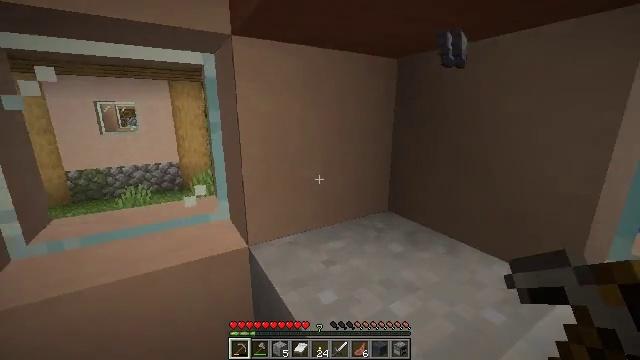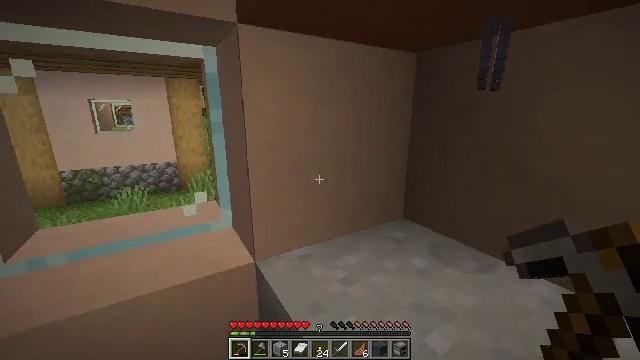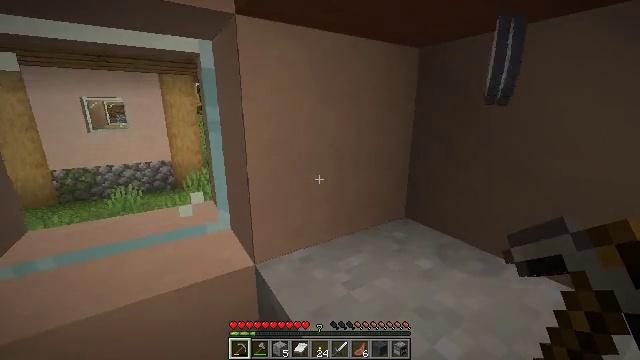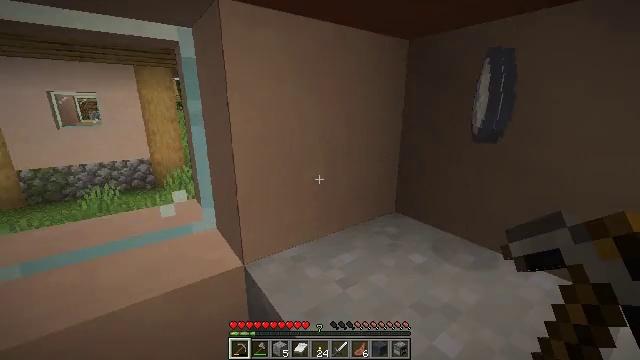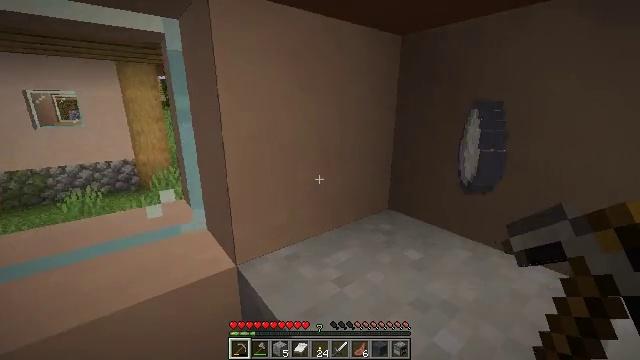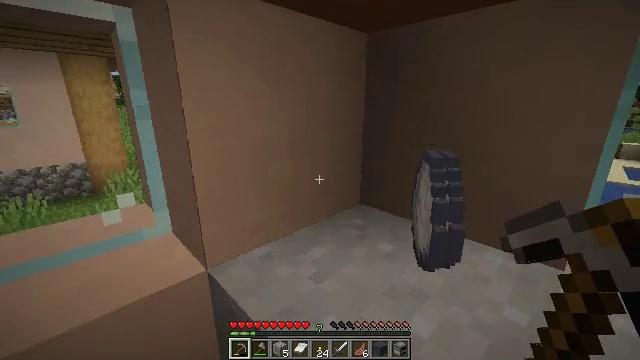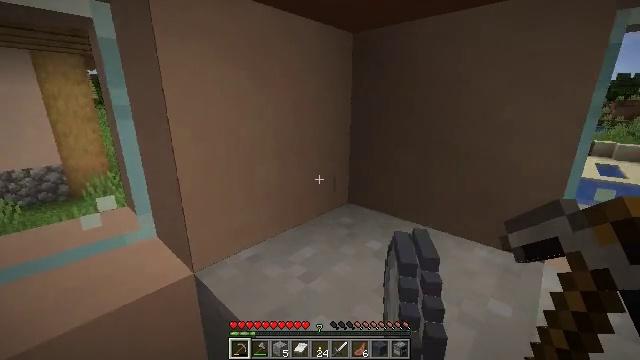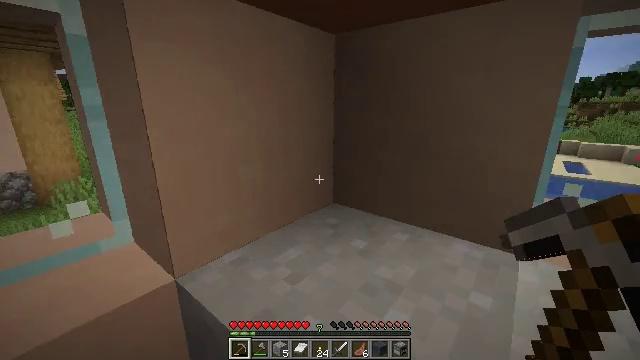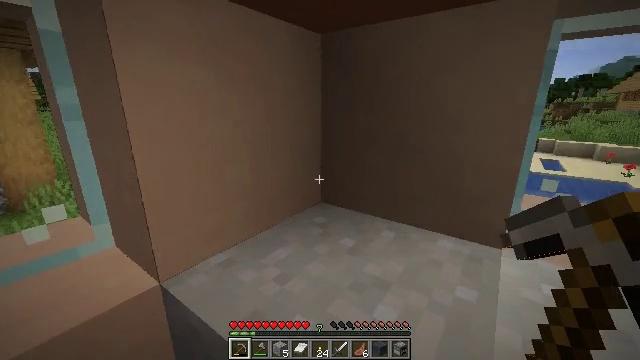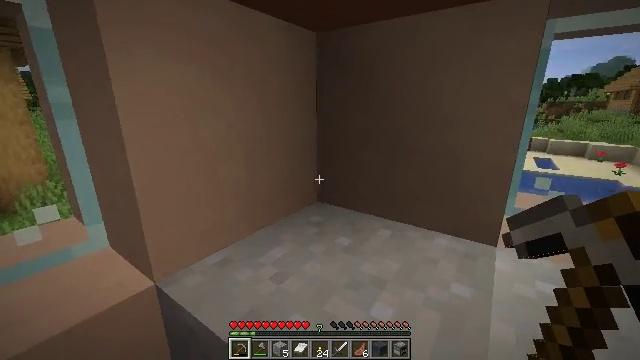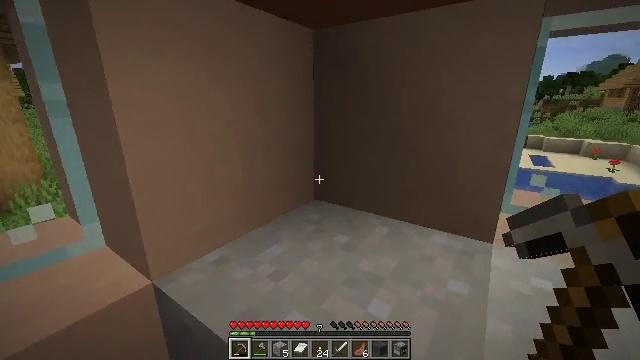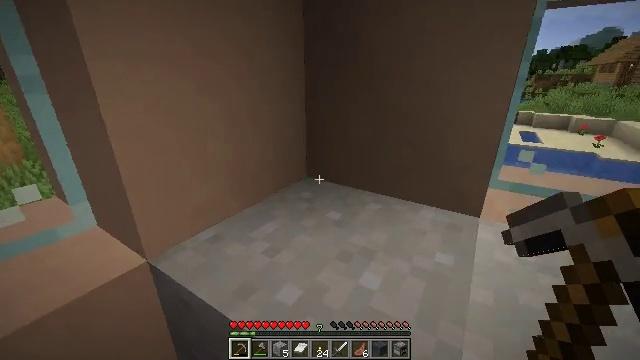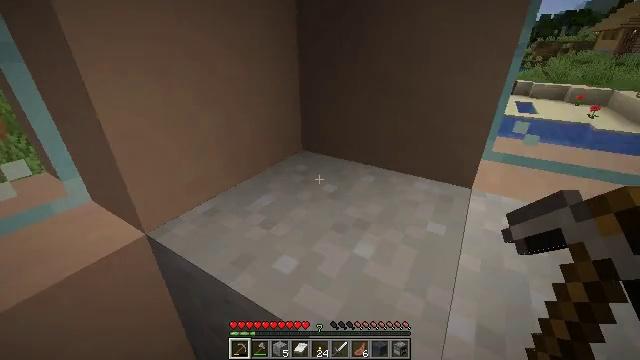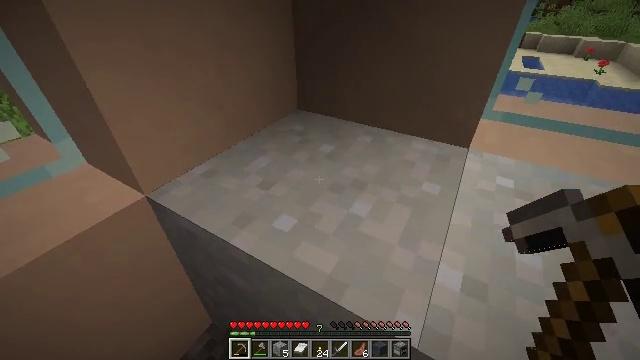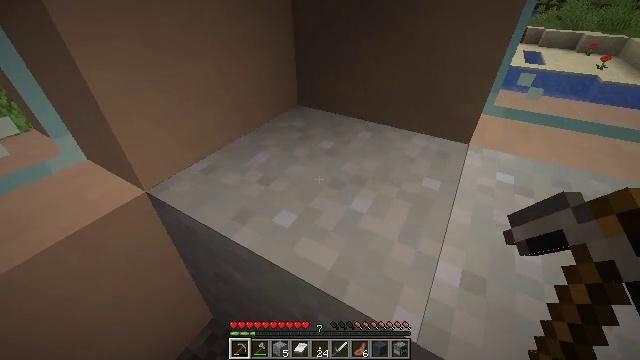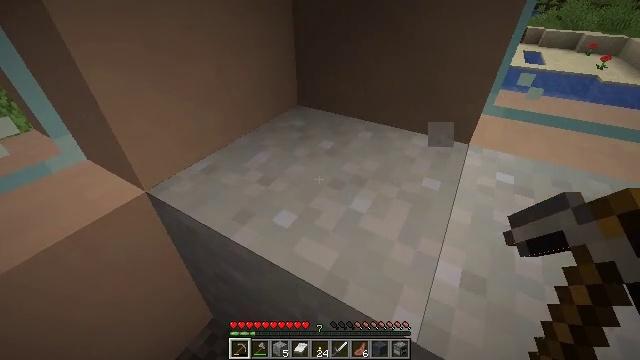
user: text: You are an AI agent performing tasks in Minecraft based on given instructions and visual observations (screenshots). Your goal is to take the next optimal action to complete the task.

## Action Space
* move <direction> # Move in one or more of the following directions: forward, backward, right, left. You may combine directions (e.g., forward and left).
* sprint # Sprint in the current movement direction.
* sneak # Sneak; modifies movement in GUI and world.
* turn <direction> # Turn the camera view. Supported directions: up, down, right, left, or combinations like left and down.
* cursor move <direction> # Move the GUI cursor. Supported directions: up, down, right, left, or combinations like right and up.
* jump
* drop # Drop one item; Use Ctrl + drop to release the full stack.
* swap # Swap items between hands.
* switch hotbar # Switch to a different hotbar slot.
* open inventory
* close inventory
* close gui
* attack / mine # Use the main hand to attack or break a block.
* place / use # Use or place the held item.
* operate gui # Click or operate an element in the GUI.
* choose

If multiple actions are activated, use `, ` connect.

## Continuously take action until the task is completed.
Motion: motion action
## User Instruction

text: Dig up clay found underwater.
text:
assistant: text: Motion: no_op
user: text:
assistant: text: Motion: no_op
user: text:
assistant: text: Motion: turn right
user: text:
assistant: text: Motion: turn right
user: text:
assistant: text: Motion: turn right
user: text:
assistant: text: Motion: turn right
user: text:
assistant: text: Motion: turn right
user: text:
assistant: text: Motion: turn right
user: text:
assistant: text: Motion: no_op
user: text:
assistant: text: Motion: no_op
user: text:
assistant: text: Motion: turn right and down
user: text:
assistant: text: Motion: turn right and down
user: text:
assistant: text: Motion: turn down
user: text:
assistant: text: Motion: no_op
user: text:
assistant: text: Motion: attack / mine
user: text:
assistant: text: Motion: attack / mine
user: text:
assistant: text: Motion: attack / mine
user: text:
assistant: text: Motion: attack / mine
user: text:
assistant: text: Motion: attack / mine
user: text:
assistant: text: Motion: attack / mine
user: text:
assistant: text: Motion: attack / mine
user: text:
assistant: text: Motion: attack / mine
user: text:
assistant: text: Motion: attack / mine
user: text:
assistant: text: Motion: attack / mine
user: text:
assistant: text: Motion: attack / mine
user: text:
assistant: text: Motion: attack / mine
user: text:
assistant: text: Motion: attack / mine
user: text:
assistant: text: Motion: attack / mine
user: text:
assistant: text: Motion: attack / mine
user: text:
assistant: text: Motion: attack / mine